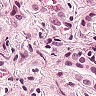
Metastatic tissue present: yes